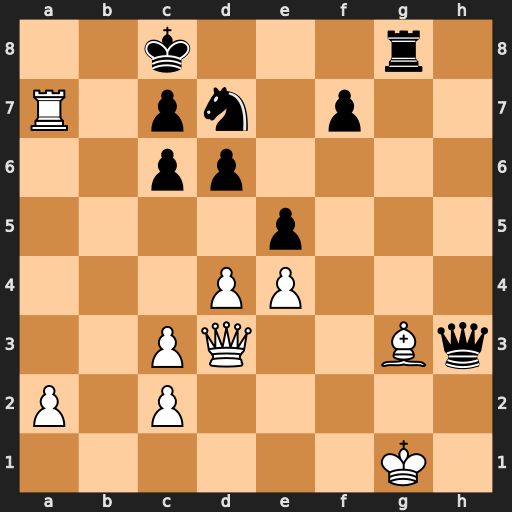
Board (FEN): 2k3r1/R1pn1p2/2pp4/4p3/3PP3/2PQ2Bq/P1P5/6K1
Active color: w
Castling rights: -
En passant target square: -
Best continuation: Qa6+ Kd8 Ra8+ Ke7 Rxg8